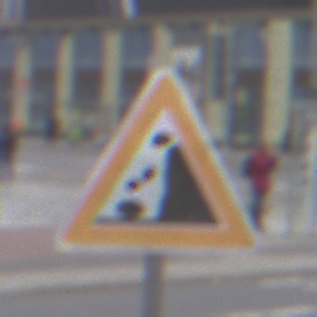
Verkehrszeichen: SteinschlagRechts
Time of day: MorningAfternoon
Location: Outdoor (Urban)
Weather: Overcast
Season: NotSpecified
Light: Natural